【题型】解答题　【知识点】解析几何　【难度】medium
设有椭圆方程$\Gamma: \dfrac{x^2}{a^2} + \dfrac{y^2}{b^2} = 1(a > b > 0)$, 直线$l: x + y - 4\sqrt{2} = 0$, $\Gamma$下端点为$A$, $M$在$l$上, 左、右焦点分别为$F_1(-\sqrt{2},0)$,$F_2(\sqrt{2},0)$.

(1) $a = 2$, $AM$的中点在$x$轴上, 求点$M$的坐标;

(2) 直线$l$与$y$轴交于$B$, 直线$AM$经过右焦点$F_2$, 在$\triangle ABM$中有一内角余弦值为$\dfrac{3}{5}$, 求$b$;

(3) 在椭圆$\Gamma$上存在一点$P$到$l$距离为$d$, 使$|PF_1| + |PF_2| + d = 6$, 随$a$的变化, 求$d$的最小值.
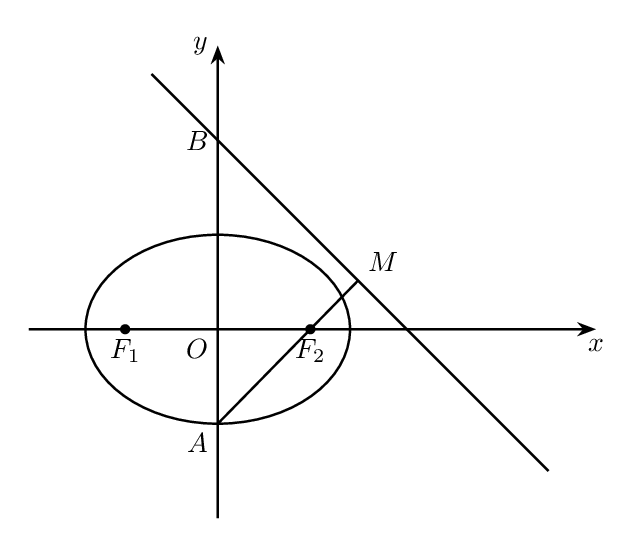
【解答】
\textbf{【详解】}
(1) 解: 由题意可得$a = 2$,$b = c = \sqrt{2}$, 所以$\Gamma: \dfrac{x^2}{4} + \dfrac{y^2}{2} = 1$,$A(0,-\sqrt{2})$,

$\because AM$的中点在$x$轴上,

$\therefore M$的纵坐标为$\sqrt{2}$, 代入$x + y - 4\sqrt{2} = 0$得$M(3\sqrt{2},\sqrt{2})$;

(2) 解: 由直线方程可知$B(0,4\sqrt{2})$, $\cos \angle ABM = \dfrac{\sqrt{2}}{2}$,

\ding{172}若$\cos \angle BAM = \dfrac{3}{5}$, 则$\tan \angle BAM = \dfrac{4}{3}$, 即$\tan \angle OAF_2 = \dfrac{4}{3}$,

$\therefore OA = \dfrac{3}{4}OF_2 = \dfrac{3}{4}\sqrt{2}$,

$\therefore b = \dfrac{3}{4}\sqrt{2}$.

\ding{173}若$\cos \angle BMA = \dfrac{3}{5}$, 则$\sin \angle BMA = \dfrac{4}{5}$,

$\because \angle MBA = \dfrac{\pi}{4}$, $\therefore \cos(\angle MBA + \angle AMB) = \dfrac{\sqrt{2}}{2} \times \dfrac{3}{5} - \dfrac{\sqrt{2}}{2} \times \dfrac{4}{5} = -\dfrac{\sqrt{2}}{10}$,

$\therefore \cos \angle BAM = \dfrac{\sqrt{2}}{10}$, $\therefore \tan \angle BAM = 7$, 即$\tan \angle OAF_2 = 7$,

$\therefore OA = \dfrac{\sqrt{2}}{7}$, $\therefore b = \dfrac{\sqrt{2}}{7}$.

综上, $b = \dfrac{3}{4}\sqrt{2}$或$\dfrac{\sqrt{2}}{7}$;

(3) 解: 设$P(a\cos\theta,b\sin\theta)$, 结合已知条件, 由椭圆的定义及点到直线距离公式可得

$d = \dfrac{|a\cos\theta + b\sin\theta - 4\sqrt{2}|}{\sqrt{2}} = 6 - 2a$,

显然椭圆在直线的左下方, 则$-\dfrac{a\cos\theta + b\sin\theta - 4\sqrt{2}}{\sqrt{2}} = 6 - 2a$, 即$4\sqrt{2} - \sqrt{a^2 + b^2}\sin(\theta + \varphi) = 6\sqrt{2} - 2\sqrt{2}a$,

$\because a^2 = b^2 + 2$, $\therefore \sqrt{2a^2 - 2}\sin(\theta + \varphi) = 2\sqrt{2}a - 2\sqrt{2}$, 即$\sqrt{a^2 - 1}\sin(\theta + \varphi) = 2a - 2$,

$\therefore |\sin(\theta + \varphi)| = \dfrac{|2a - 2|}{\sqrt{a^2 - 1}} \le 1$, 整理可得$(a - 1)(3a - 5) \le 0$, 即$1 \le a \le \dfrac{5}{3}$,

$\therefore d = 6 - 2a \ge 6 - 2 \times \dfrac{5}{3} = \dfrac{8}{3}$, 即$d$的最小值为$\dfrac{8}{3}$.